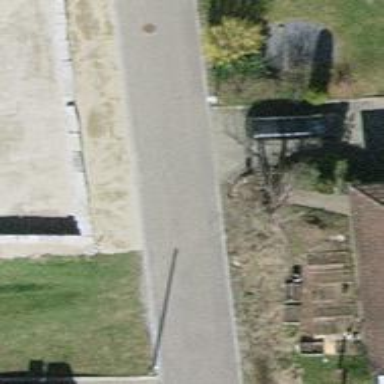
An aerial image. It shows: Residential road with asphalt surface.